Aerial crown-view tile of a tropical tree (Barro Colorado Island, Panama), acquired 20250915:
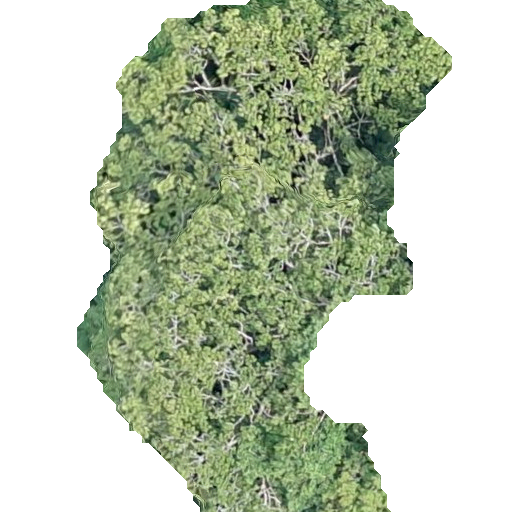
Species: Sterculia apetala
GBIF accepted scientific name: Sterculia apetala
Crown area: 199.886 m²